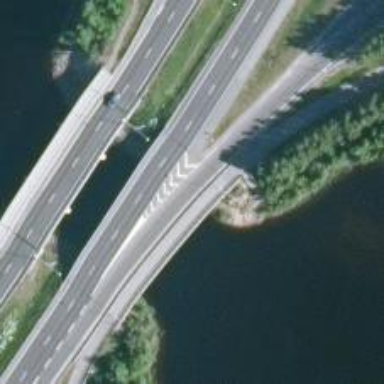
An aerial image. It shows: Trunk link highway bridge.